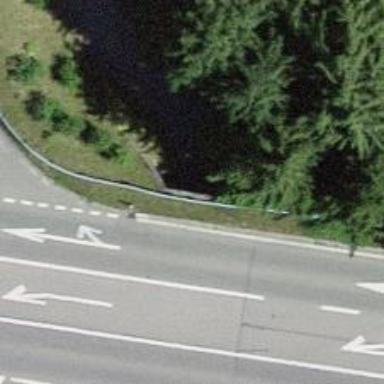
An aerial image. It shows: Footway passing through tunnel.